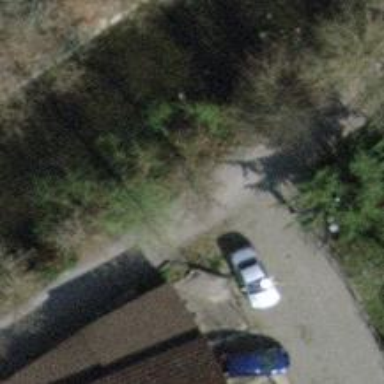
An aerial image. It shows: Unpaved road in residential area.